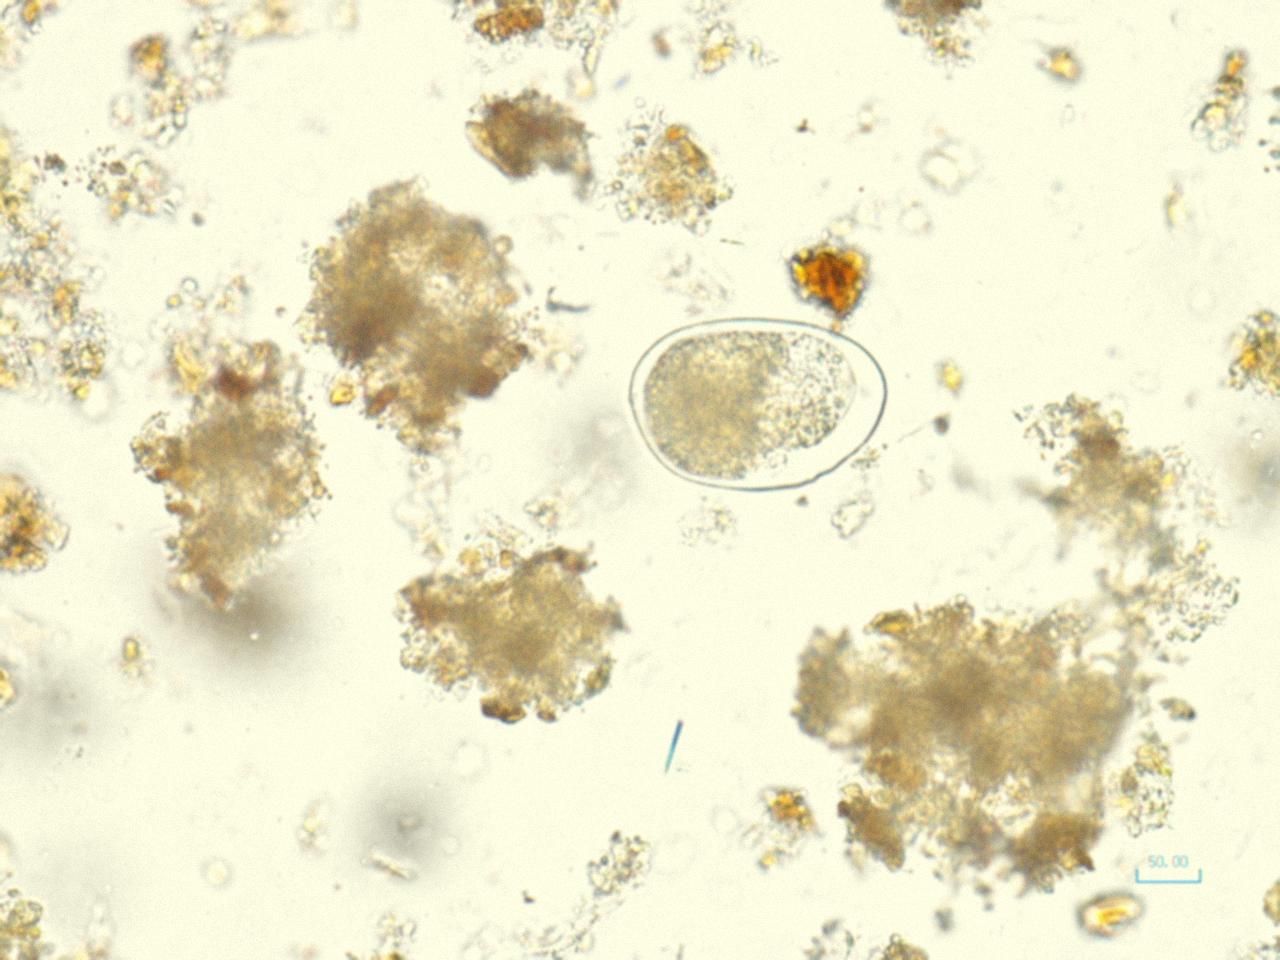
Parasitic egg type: Hookworm egg